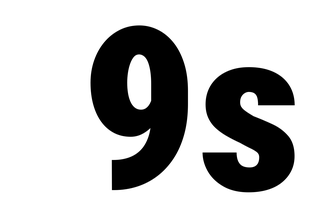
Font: Roboto_Condensed_Black